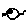
Label: bird